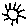
Label: sun